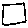
Label: square